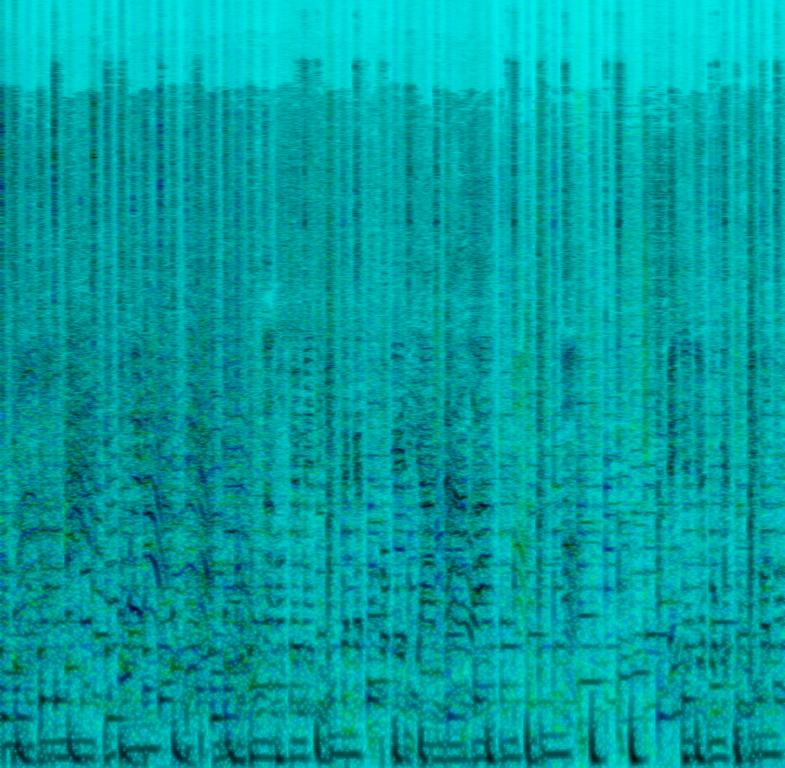
Energetic, fun latin salsa music with a fast tempo that includes busy percussion, a brass section, piano, group male vocals.